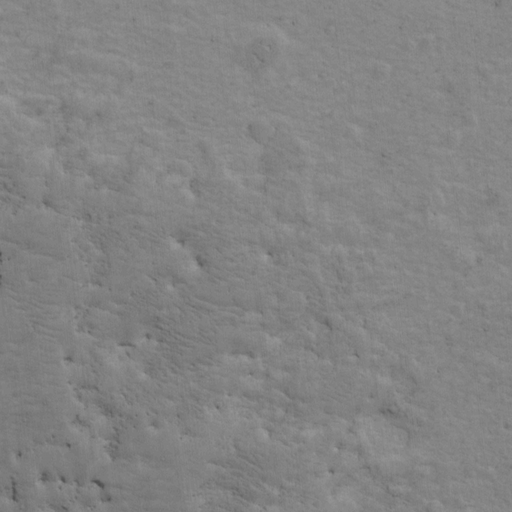
Classes present: Background